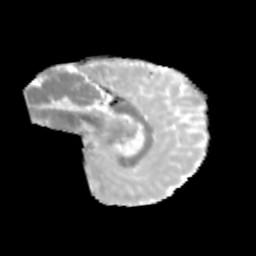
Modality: MD
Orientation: sagittal
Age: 9
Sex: male
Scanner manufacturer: siemens
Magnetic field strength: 3 T
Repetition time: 3.8 s
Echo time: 0.07 s